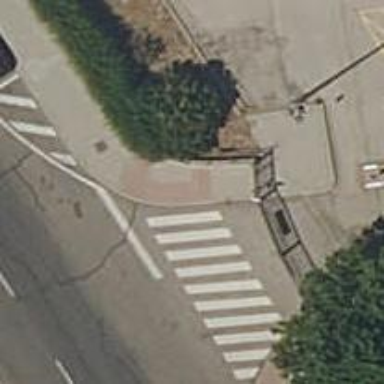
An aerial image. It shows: Crossing with paving stones on footway. The uncontrolled zebra crossing is marked for pedestrians.